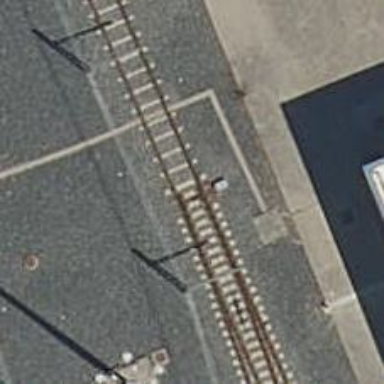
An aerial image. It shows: Railway switch.